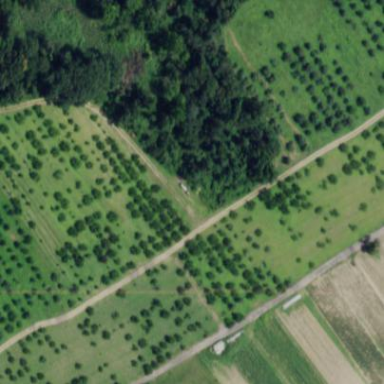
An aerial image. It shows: Orchard.